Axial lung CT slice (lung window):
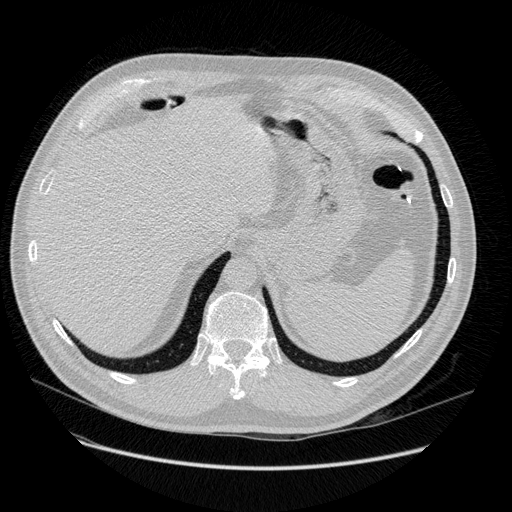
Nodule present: no